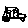
Label: car